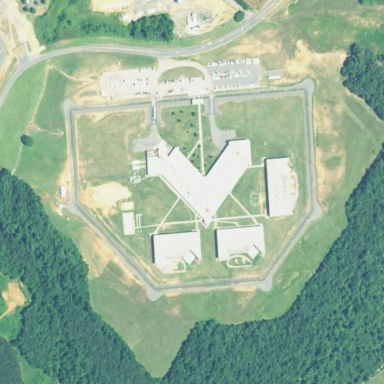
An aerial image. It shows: Prison.